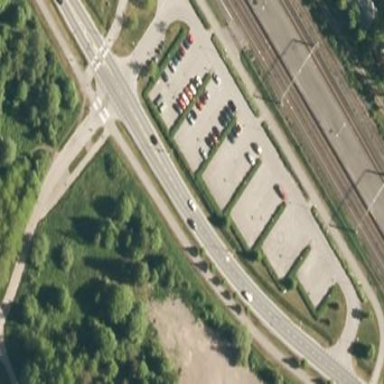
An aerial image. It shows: Parking area with surface parking facilities and park and ride service available.